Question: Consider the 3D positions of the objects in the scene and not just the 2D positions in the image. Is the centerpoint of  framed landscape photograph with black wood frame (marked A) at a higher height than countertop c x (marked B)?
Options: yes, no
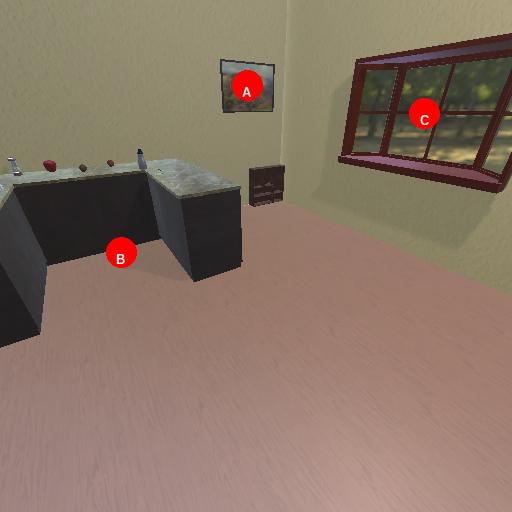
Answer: yes